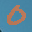
Label: 0